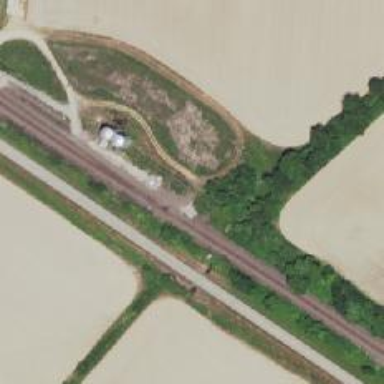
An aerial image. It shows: Railway spur junction.